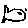
Label: fish